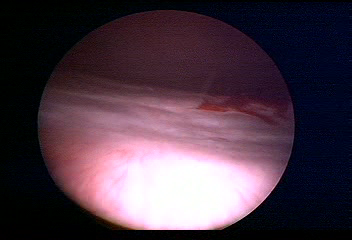
Modality: WLC
Class: Normal mucosa
Bladder cancer association: No